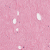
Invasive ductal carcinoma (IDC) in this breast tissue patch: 0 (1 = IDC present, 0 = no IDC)